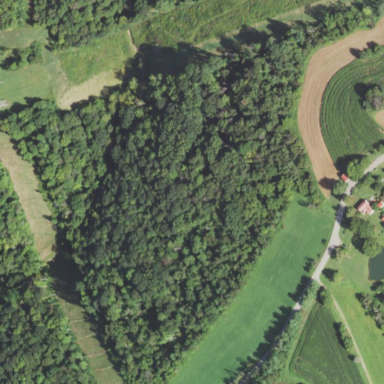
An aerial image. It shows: Serene woodland landscape.